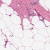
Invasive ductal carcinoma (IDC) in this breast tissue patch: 0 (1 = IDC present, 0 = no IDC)